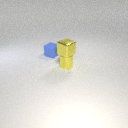
small yellow metal cylinder below small yellow metal cube